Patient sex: M
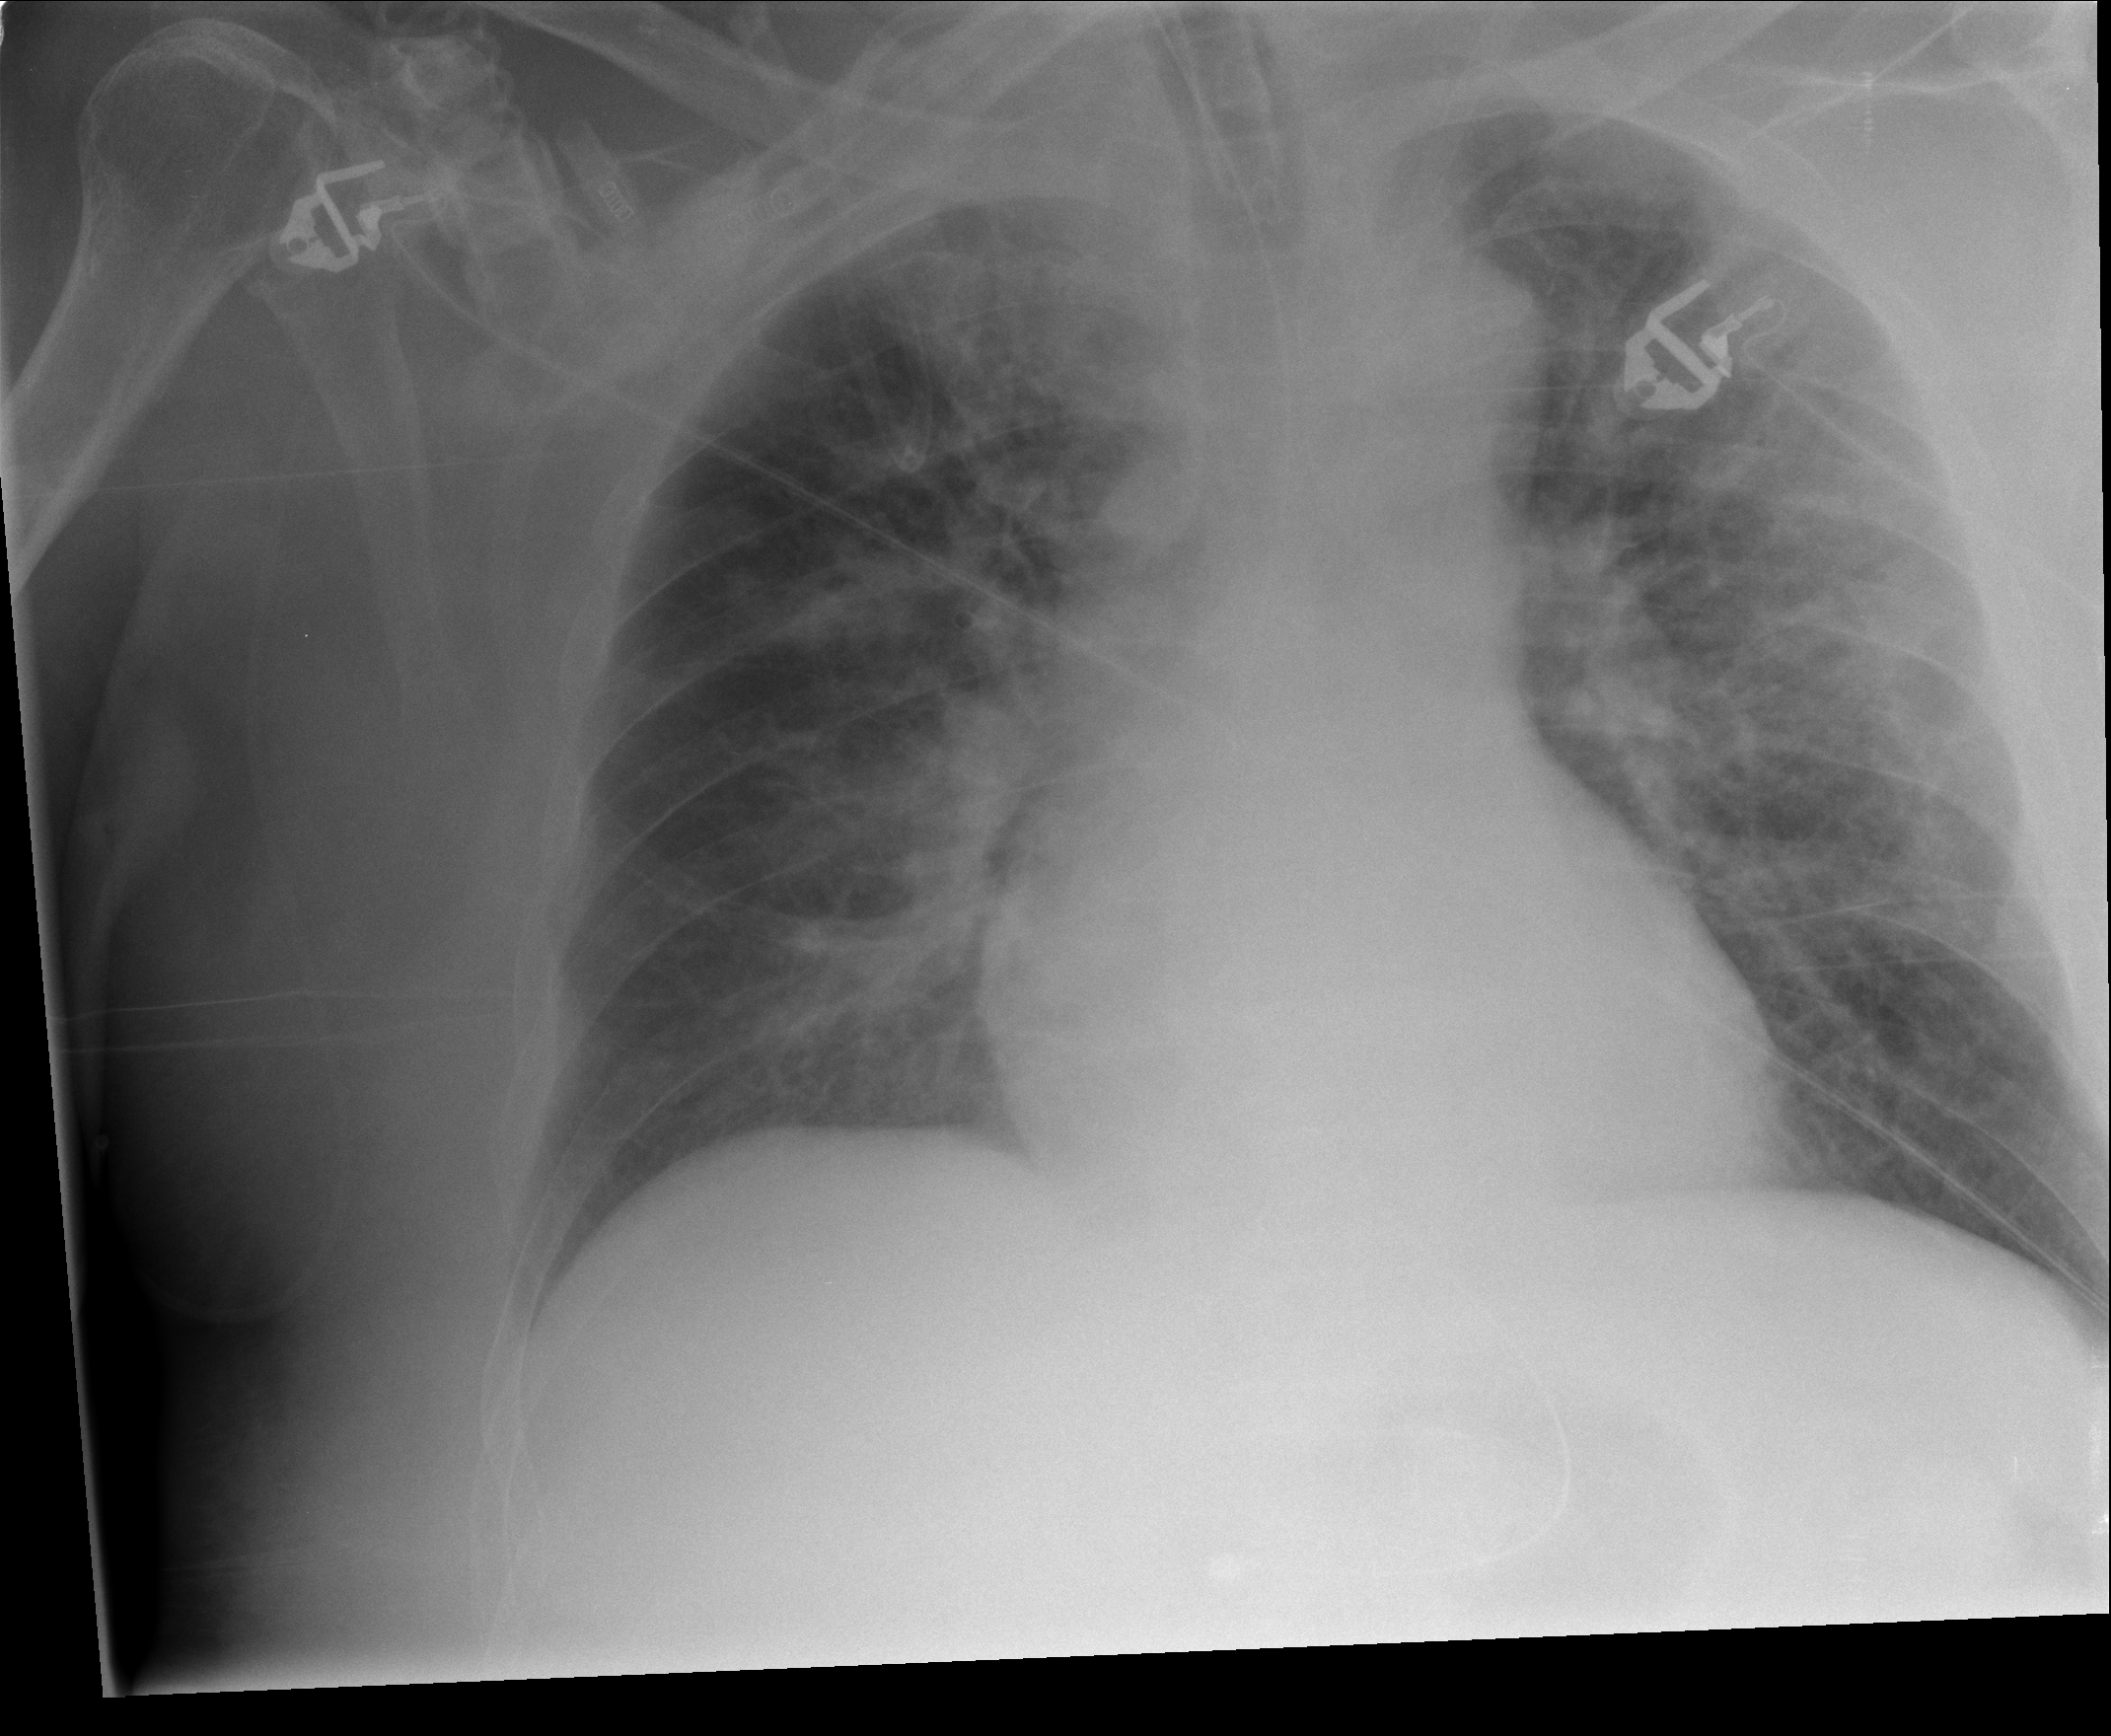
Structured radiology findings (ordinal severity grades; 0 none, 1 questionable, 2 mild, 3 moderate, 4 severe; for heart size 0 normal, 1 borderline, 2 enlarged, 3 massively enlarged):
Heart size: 0
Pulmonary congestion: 2
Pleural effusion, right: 0
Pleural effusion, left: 0
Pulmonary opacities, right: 1
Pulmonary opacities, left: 2
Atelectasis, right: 0
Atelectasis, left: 0